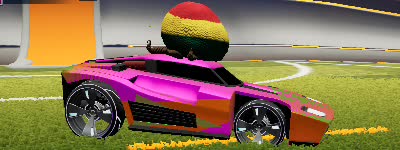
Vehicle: breakout